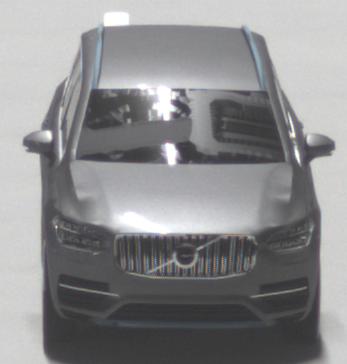
Make: Volvo
Model: XC90 B5
Detailed model: XC90 (L)
Model produced from: 2019/08
Model produced until: 2020/04
Doors: 5
Color: gray
Road condition: dry road
Daytime: not specified
Contrast: high contrast